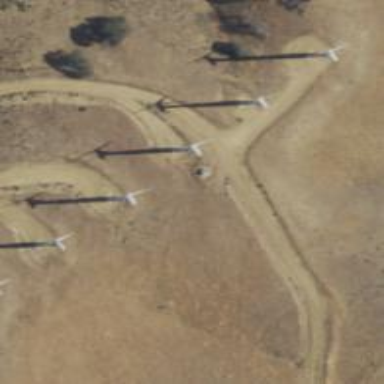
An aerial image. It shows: Wind power generator employing wind turbines.